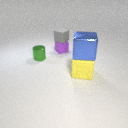
large yellow rubber cube to the right of small green metal cylinder